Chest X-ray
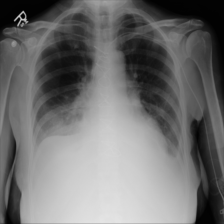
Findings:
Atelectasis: negative
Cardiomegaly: negative
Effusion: negative
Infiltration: negative
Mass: negative
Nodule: negative
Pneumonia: negative
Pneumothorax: negative
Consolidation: negative
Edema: negative
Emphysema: negative
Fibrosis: negative
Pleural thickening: negative
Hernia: negative